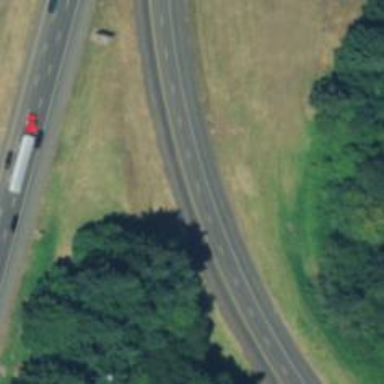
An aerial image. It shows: Asphalt connector on the motorway link.